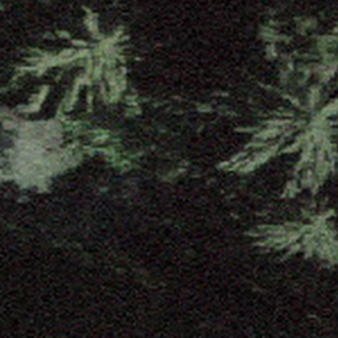
Label: other